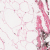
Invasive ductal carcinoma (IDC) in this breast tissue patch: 0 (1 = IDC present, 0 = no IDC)